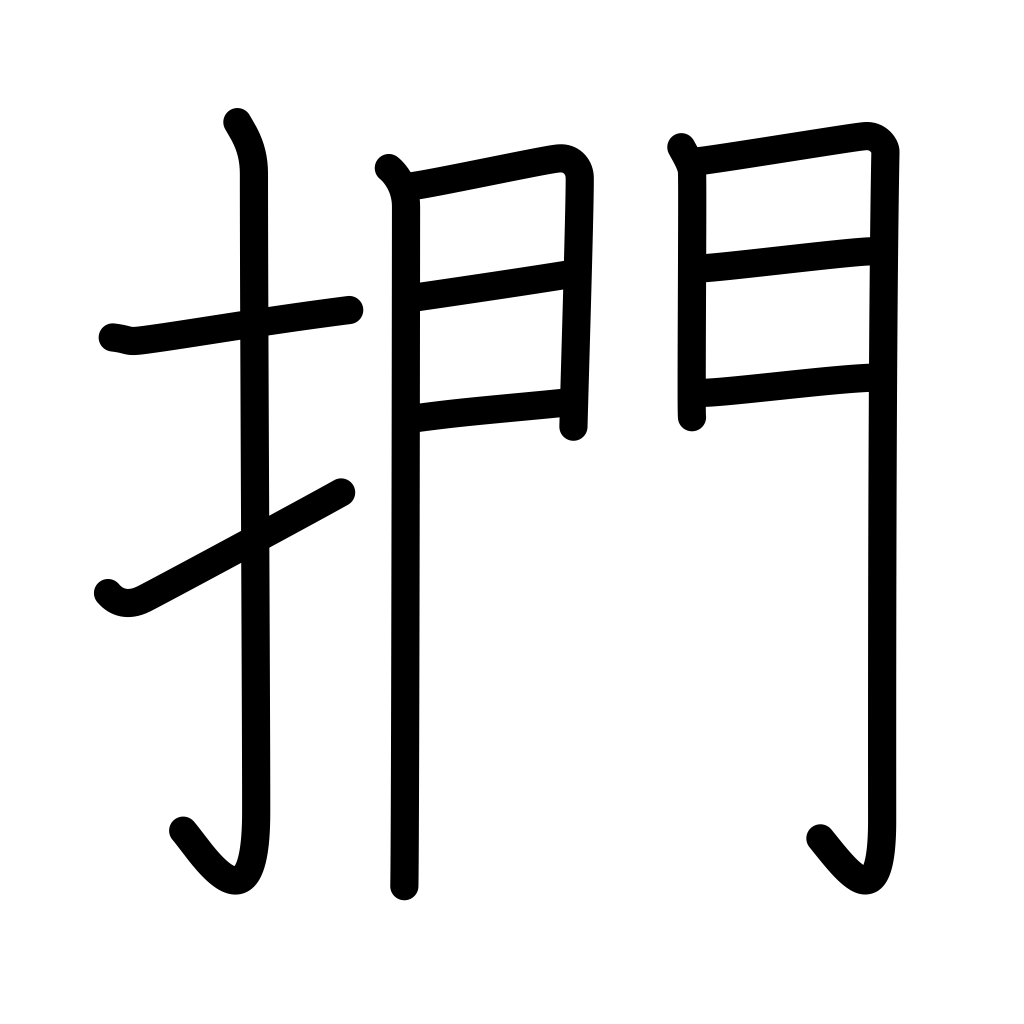
Meaning: to stroke